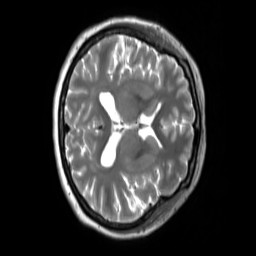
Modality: T2w
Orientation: axial
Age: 52
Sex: female
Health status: ill
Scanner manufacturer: siemens
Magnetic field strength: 3 T
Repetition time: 2.8 s
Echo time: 0.326 s